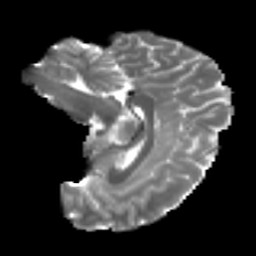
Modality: T2w
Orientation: sagittal
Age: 27
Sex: female
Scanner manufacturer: ge
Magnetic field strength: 3 T
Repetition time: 7.8 s
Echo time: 0.0606 s